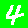
Digit: 4